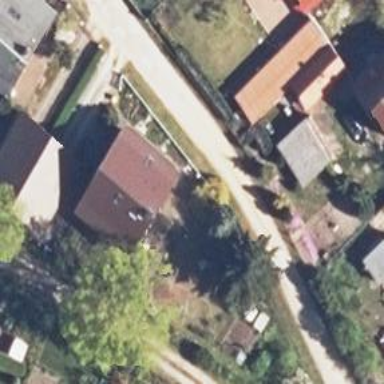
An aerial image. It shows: Residential road with gravel surface.